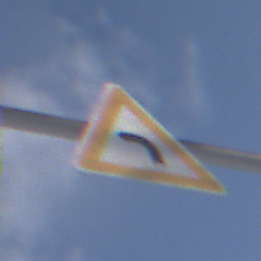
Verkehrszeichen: KurveLinks
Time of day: MorningAfternoon
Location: Outdoor (Nature)
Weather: PartlyCloudy
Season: Winter
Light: Natural